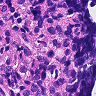
Metastatic tissue present: no